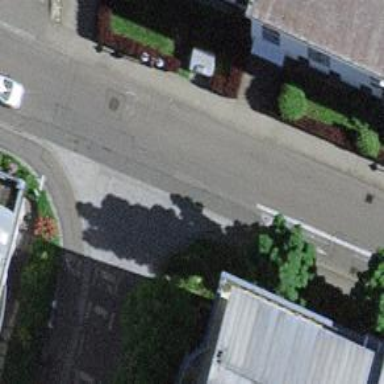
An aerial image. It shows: Residential road with asphalt surface. There are sidewalks on both sides and cycle lane on the left.